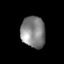
Tissue: prostate
Cell type: T cells
Senescence score: 0.263
Nuclear area (px): 745
Mean DAPI intensity: 131.835